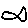
Label: fish